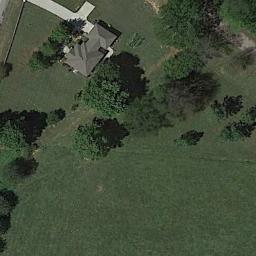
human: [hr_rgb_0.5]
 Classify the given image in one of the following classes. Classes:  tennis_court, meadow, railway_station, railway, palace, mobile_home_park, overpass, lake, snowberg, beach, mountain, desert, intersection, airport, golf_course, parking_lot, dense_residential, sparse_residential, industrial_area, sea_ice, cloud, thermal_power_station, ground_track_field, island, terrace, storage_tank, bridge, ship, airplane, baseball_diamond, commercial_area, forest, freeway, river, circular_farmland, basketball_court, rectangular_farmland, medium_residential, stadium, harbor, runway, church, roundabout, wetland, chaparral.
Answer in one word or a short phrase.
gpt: sparse_residential